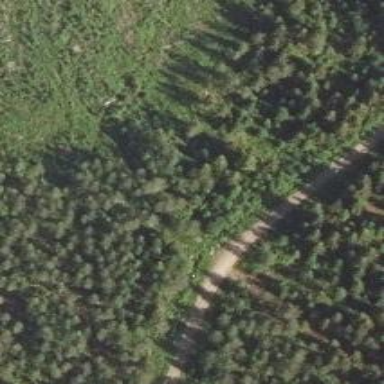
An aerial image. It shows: Unclassified road with grade 3 tracktype.